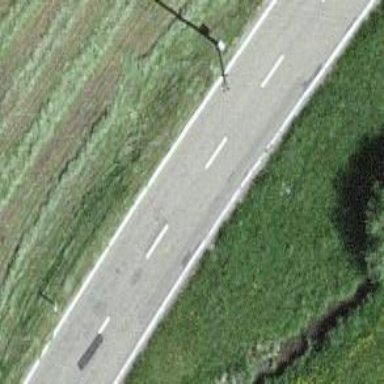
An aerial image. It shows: Secondary road with asphalt surface.